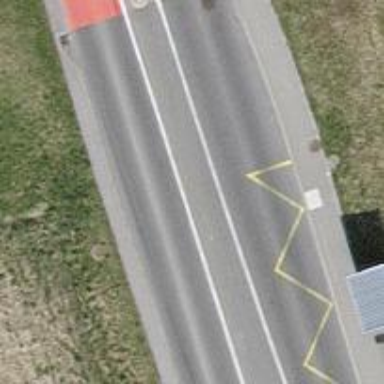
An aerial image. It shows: Bus stop with designated public transport stop position.